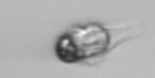
Label: Mesodinium